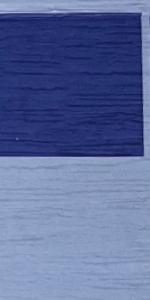
Label: Empty